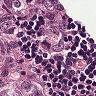
Metastatic tissue present: yes